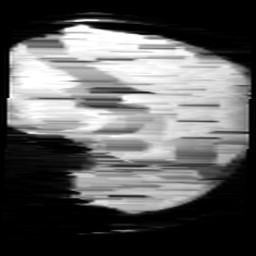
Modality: minIP
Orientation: sagittal
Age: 13
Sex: male
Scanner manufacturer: siemens
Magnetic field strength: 3 T
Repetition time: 0.027 s
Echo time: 0.02 s